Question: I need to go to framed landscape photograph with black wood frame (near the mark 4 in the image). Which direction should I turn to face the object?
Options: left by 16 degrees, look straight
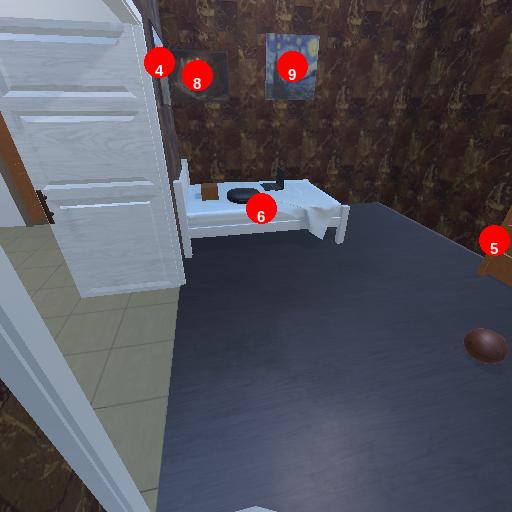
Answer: left by 16 degrees